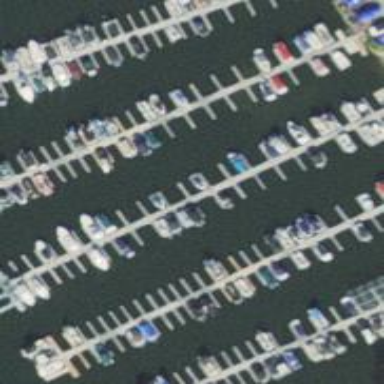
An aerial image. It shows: Man-made pier.